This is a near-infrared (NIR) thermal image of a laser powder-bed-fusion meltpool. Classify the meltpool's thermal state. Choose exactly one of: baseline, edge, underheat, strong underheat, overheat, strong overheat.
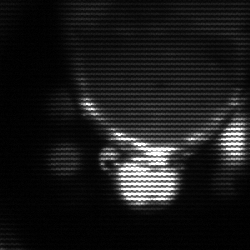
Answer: edge